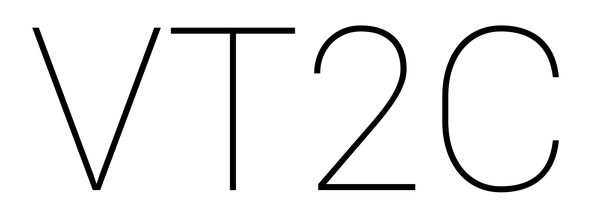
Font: Roboto_Thin